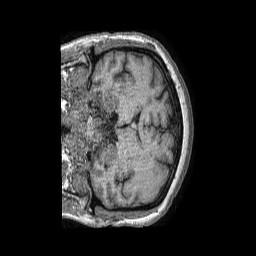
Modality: T1w
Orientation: coronal
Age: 55
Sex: female
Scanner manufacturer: philips
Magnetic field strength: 1.5 T
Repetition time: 0.007668 s
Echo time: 0.00349 s